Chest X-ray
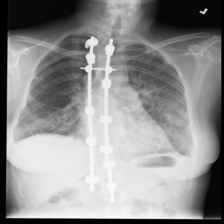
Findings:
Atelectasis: negative
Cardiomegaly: negative
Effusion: positive
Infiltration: negative
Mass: negative
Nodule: negative
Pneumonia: negative
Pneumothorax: negative
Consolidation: negative
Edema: negative
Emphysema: negative
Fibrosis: negative
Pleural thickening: negative
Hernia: negative